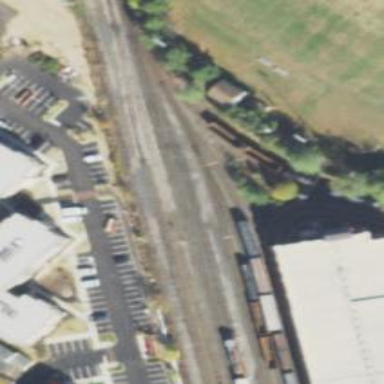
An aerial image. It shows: Railway siding for service.